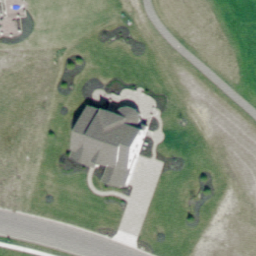
Label: residential